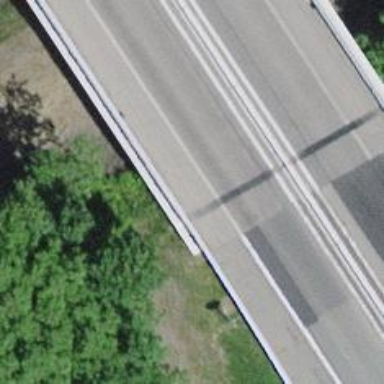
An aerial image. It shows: Asphalt bridge for motorway link.